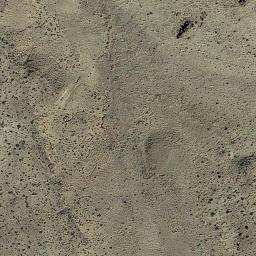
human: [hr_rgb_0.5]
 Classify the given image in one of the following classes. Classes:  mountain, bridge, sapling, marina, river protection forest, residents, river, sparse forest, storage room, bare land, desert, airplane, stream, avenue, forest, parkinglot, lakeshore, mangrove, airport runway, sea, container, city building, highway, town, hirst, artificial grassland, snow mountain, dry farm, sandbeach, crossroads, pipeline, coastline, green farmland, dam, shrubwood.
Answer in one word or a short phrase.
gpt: bare land